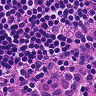
Metastatic tissue present: no